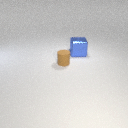
large blue metal cube to the right of small brown rubber cylinder